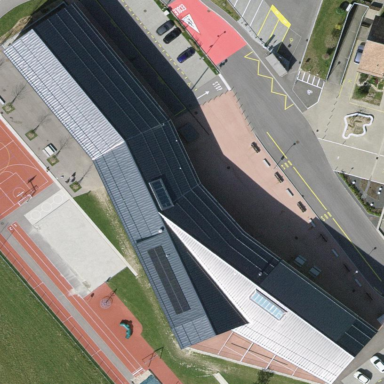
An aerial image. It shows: School building.